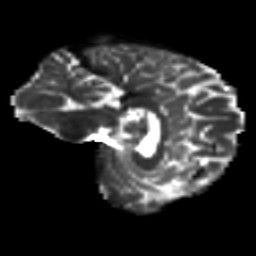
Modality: T2w
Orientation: sagittal
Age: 32
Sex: male
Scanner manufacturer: siemens
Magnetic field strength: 3 T
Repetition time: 8.6 s
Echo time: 0.095 s